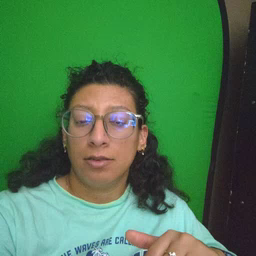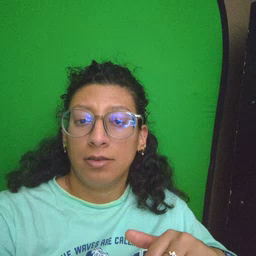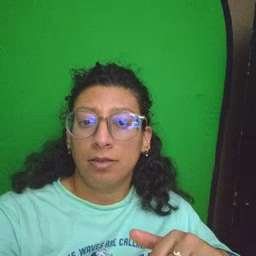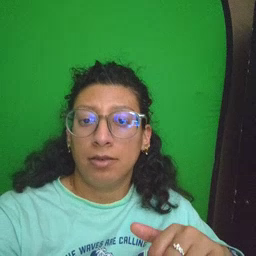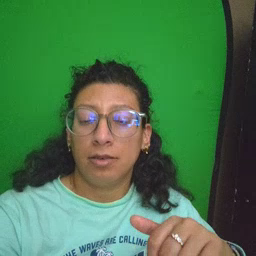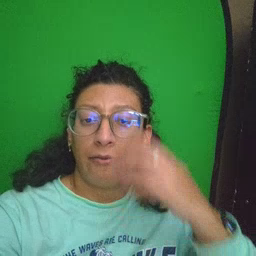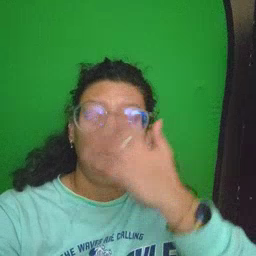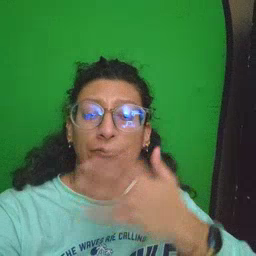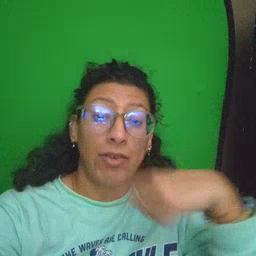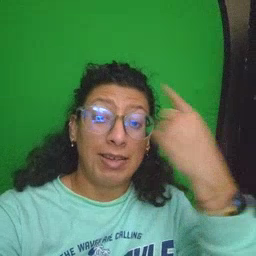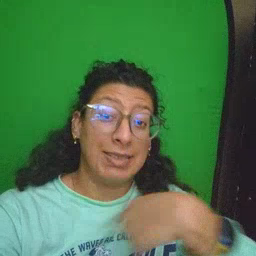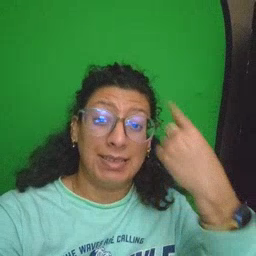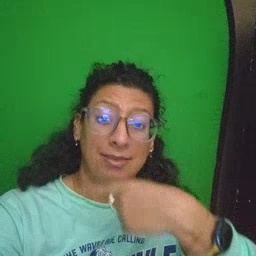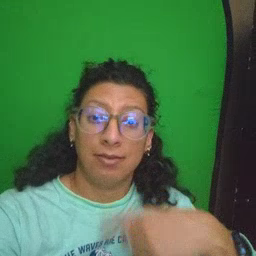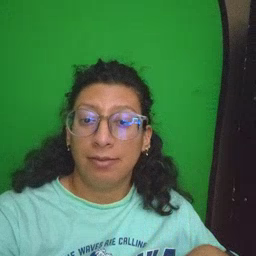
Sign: face